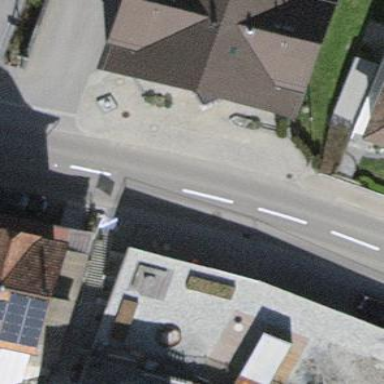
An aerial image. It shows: Garage.